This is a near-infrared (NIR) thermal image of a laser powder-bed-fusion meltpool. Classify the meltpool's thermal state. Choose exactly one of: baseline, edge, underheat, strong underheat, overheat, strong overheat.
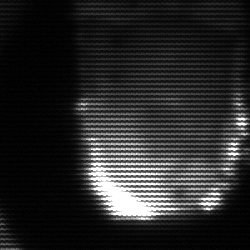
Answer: baseline